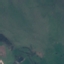
Land use / land cover class: Pasture